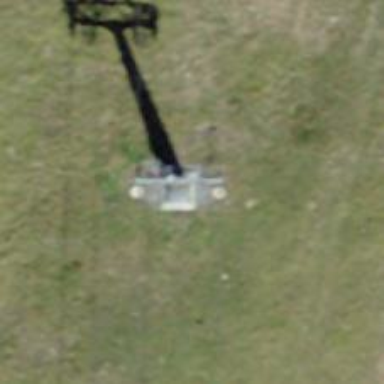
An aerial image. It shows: Pylon for aerialway.